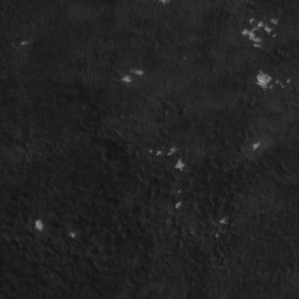
Label: non_frost